Interaction volume radius: 10 \u00c5
Interaction volume height: 15 \u00c5
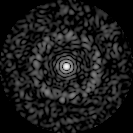
Disorder parameter: 0.8474